Question: I am using bootstrap, and am trying to get my "title" column in a table to align left, but it is not working. Can anybody suggest what might I be missing here?
'''
table td {
text-align: left;
}
'''
'''
<link href="https://stackpath.bootstrapcdn.com/bootstrap/4.3.1/css/bootstrap.min.css" rel="stylesheet">
<div class="table-responsive">
<table class="table">
<thead>
<tr>
<th>Date </th>
<th>Time (IST)</th>
<th>Title</th>
<th>Speaker</th>
</tr>
</thead>
<tbody>
<tr>
<td>Dec 17</td>
<td>13:00 pm to 14:00 pm</td>
<td>intro</td>
<td>me</td>
</tr>
<tr>
<td>Dec 17</td>
<td>14:00 pm to 16:00 pm</td>
<td>main topic</td>
<td></td>
</tr>
</tbody>
</table>
</div>
'''
Ultimately, I may need some column left and some right aligned.
Here is the example URL: <URL>

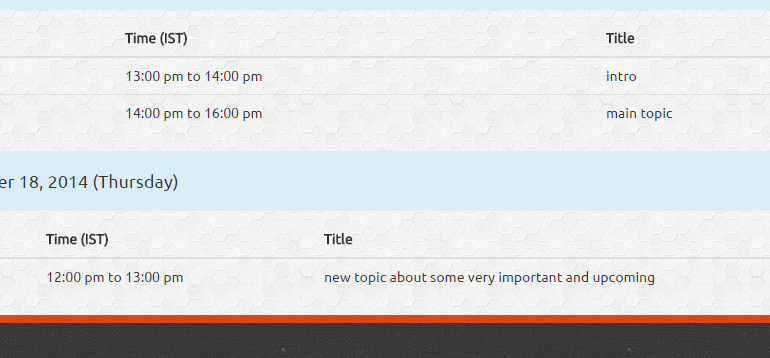
Answer: There is no clean and general way to make this happen. You have two independent tables and there is no reason why the column widths in one of them should bear any relation to the column widths in the other.
In this particular case, given that you know the nature of the content that will go into the tables (i.e. first a date, which doesn't require much space, then the time, then the title which needs more space, then the speaker) I suggest to set the column widths yourself.
1. Add a class schedule-table to the affected tables.
2. Add a colgroup to every table:
'''
<table class="table schedule-table">
<colgroup>
<col></col>
<col></col>
<col></col>
<col></col>
</colgroup>
<thead>
...
'''
1. Set the (relative) column widths through CSS:
'''
.schedule-table colgroup col:nth-of-type(1){
width: 10%;
}
.schedule-table colgroup col:nth-of-type(2){
width: 30%;
}
.schedule-table colgroup col:nth-of-type(3){
width: 40%;
}
.schedule-table colgroup col:nth-of-type(4){
width: 20%;
}
'''
1. Set the CSS of the cells so that the text wraps around when it doesn't fit in the cell.
'''
.schedule-table td {
white-space:normal !important;
}
'''
Here's <URL>